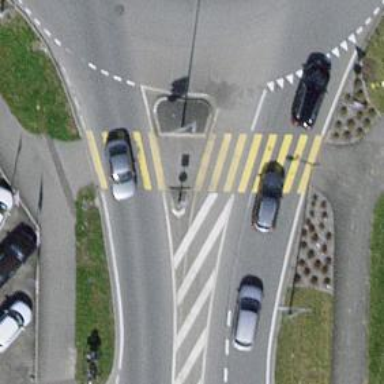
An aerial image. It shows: Asphalt footway with marked crossing and pedestrian island.